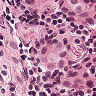
Metastatic tissue present: yes